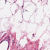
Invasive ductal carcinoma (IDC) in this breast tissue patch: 0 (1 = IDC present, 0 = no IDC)